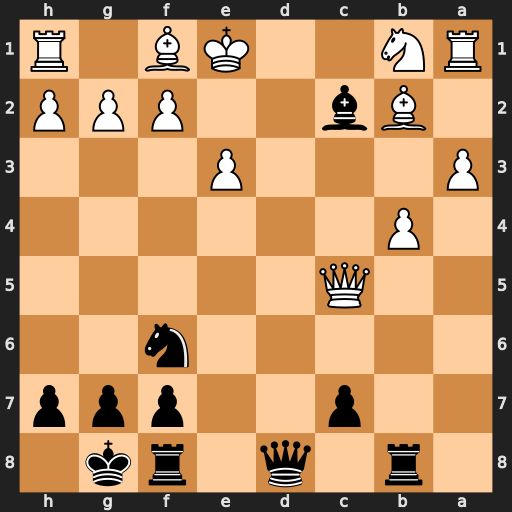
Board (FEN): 1r1q1rk1/2p2ppp/5n2/2Q5/1P6/P3P3/1Bb2PPP/RN2KB1R
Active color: b
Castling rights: KQ
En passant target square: -
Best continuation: Qd1#